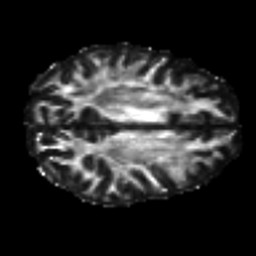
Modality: FA
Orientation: axial
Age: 48
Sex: male
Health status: healthy
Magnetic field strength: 3 T
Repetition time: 7 s
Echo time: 0.0926 s